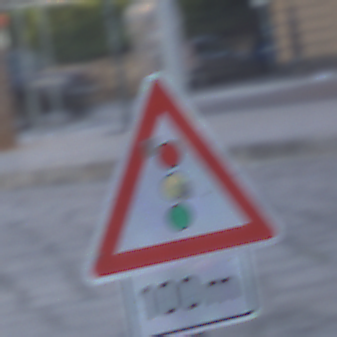
Verkehrszeichen: Lichtzeichenanlage
Zusatzzeichen unten: Entfernungsangaben1
Umgebung: Outdoor, Urban
Tageszeit: SunriseSunset
Wetter: PartlyCloudy
Licht: Natural
Jahreszeit: NotSpecified
Kontrast: LowContrast